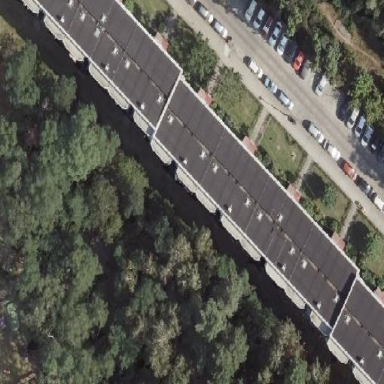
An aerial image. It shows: Building with apartments and flat roof.